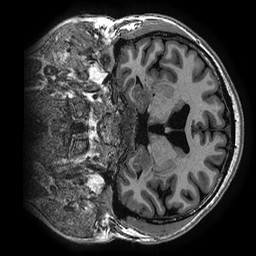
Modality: T1w
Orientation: coronal
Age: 50
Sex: male
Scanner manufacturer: ge
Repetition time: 0.00733 s
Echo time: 0.003 s